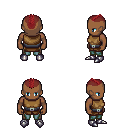
a pixel art fantasy rpg character, male body template, human, dark skin, leather chest armor, teal pants, brunette short mohawk hairstyle, metal boots, four views (front, back, left, right), 2x2 character sprite sheet, small pixel art, hard edges, no anti-aliasing